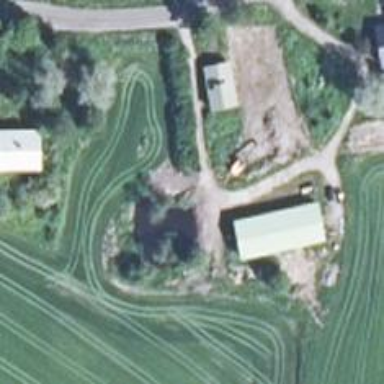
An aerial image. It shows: Farmyard area.